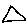
Label: triangle